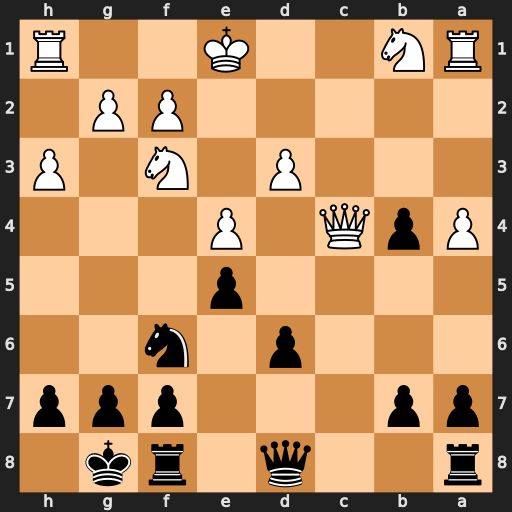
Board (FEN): r2q1rk1/pp3ppp/3p1n2/4p3/PpQ1P3/3P1N1P/5PP1/RN2K2R
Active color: b
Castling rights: KQ
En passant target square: -
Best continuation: Rc8 Qxb4 Rc1+